Aerial crown-view tile of a tropical tree (Barro Colorado Island, Panama), acquired 20241014:
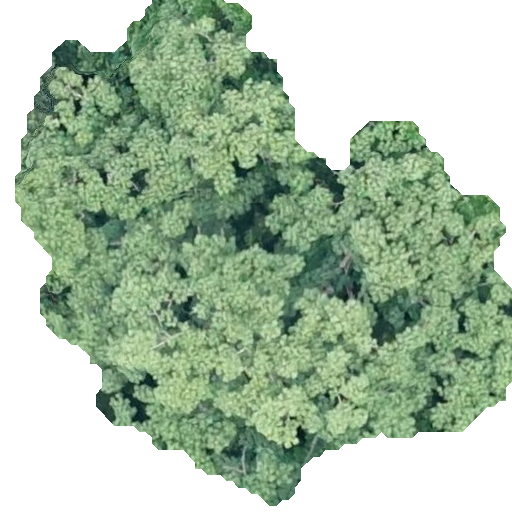
Species: Pseudobombax septenatum
GBIF accepted scientific name: Pseudobombax septenatum
Crown area: 254.483 m²